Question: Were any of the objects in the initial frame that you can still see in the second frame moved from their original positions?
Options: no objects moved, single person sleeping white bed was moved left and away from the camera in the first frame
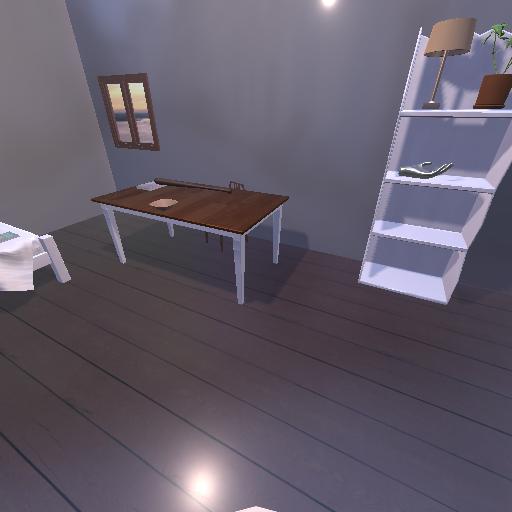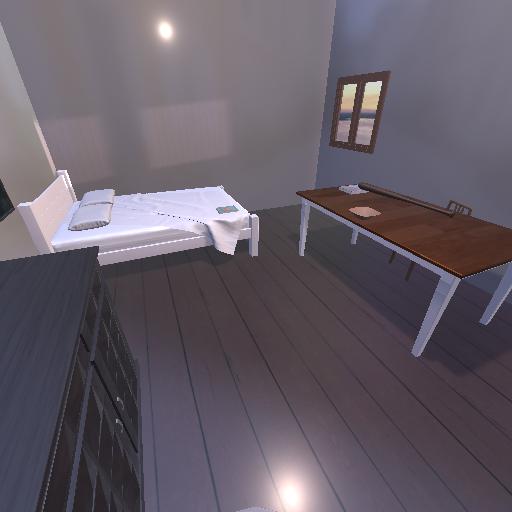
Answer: no objects moved